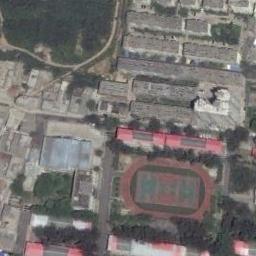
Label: ground_track_field